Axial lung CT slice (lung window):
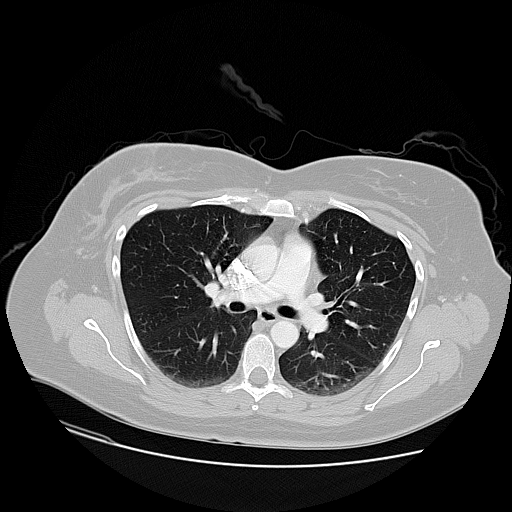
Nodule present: no